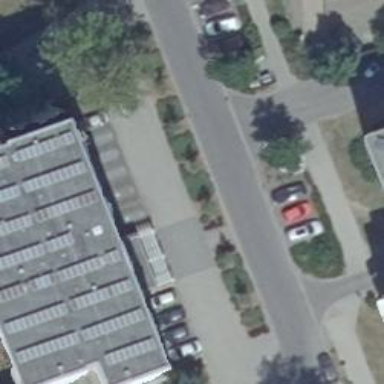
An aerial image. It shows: Residential road with asphalt surface. There is perpendicular parking on the left lane.